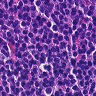
Metastatic tissue present: no